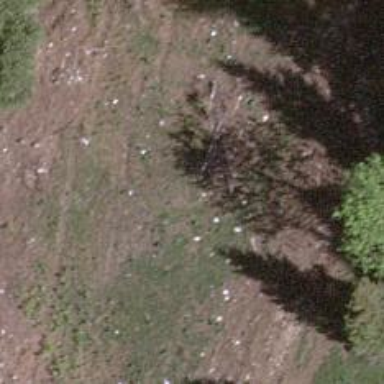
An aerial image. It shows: Single tag "natural: tree."